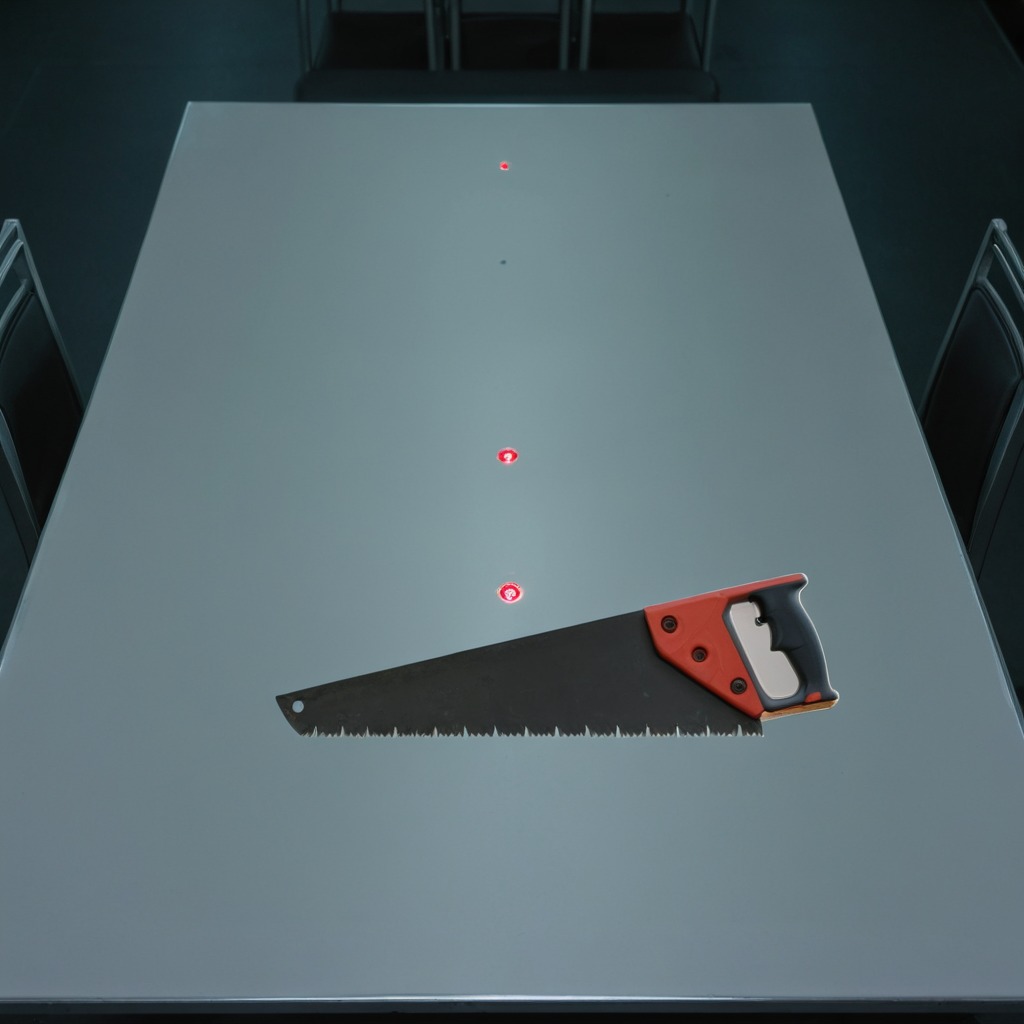
A handheld metal saw is lying on the clean empty table in a railway signal maintenance room lit by harsh overhead fluorescents.